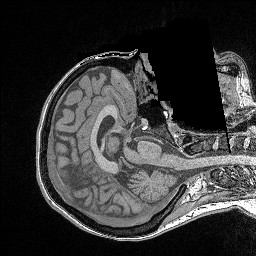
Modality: FLASH
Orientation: axial
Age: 24
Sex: female